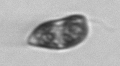
Label: Euglena